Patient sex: M
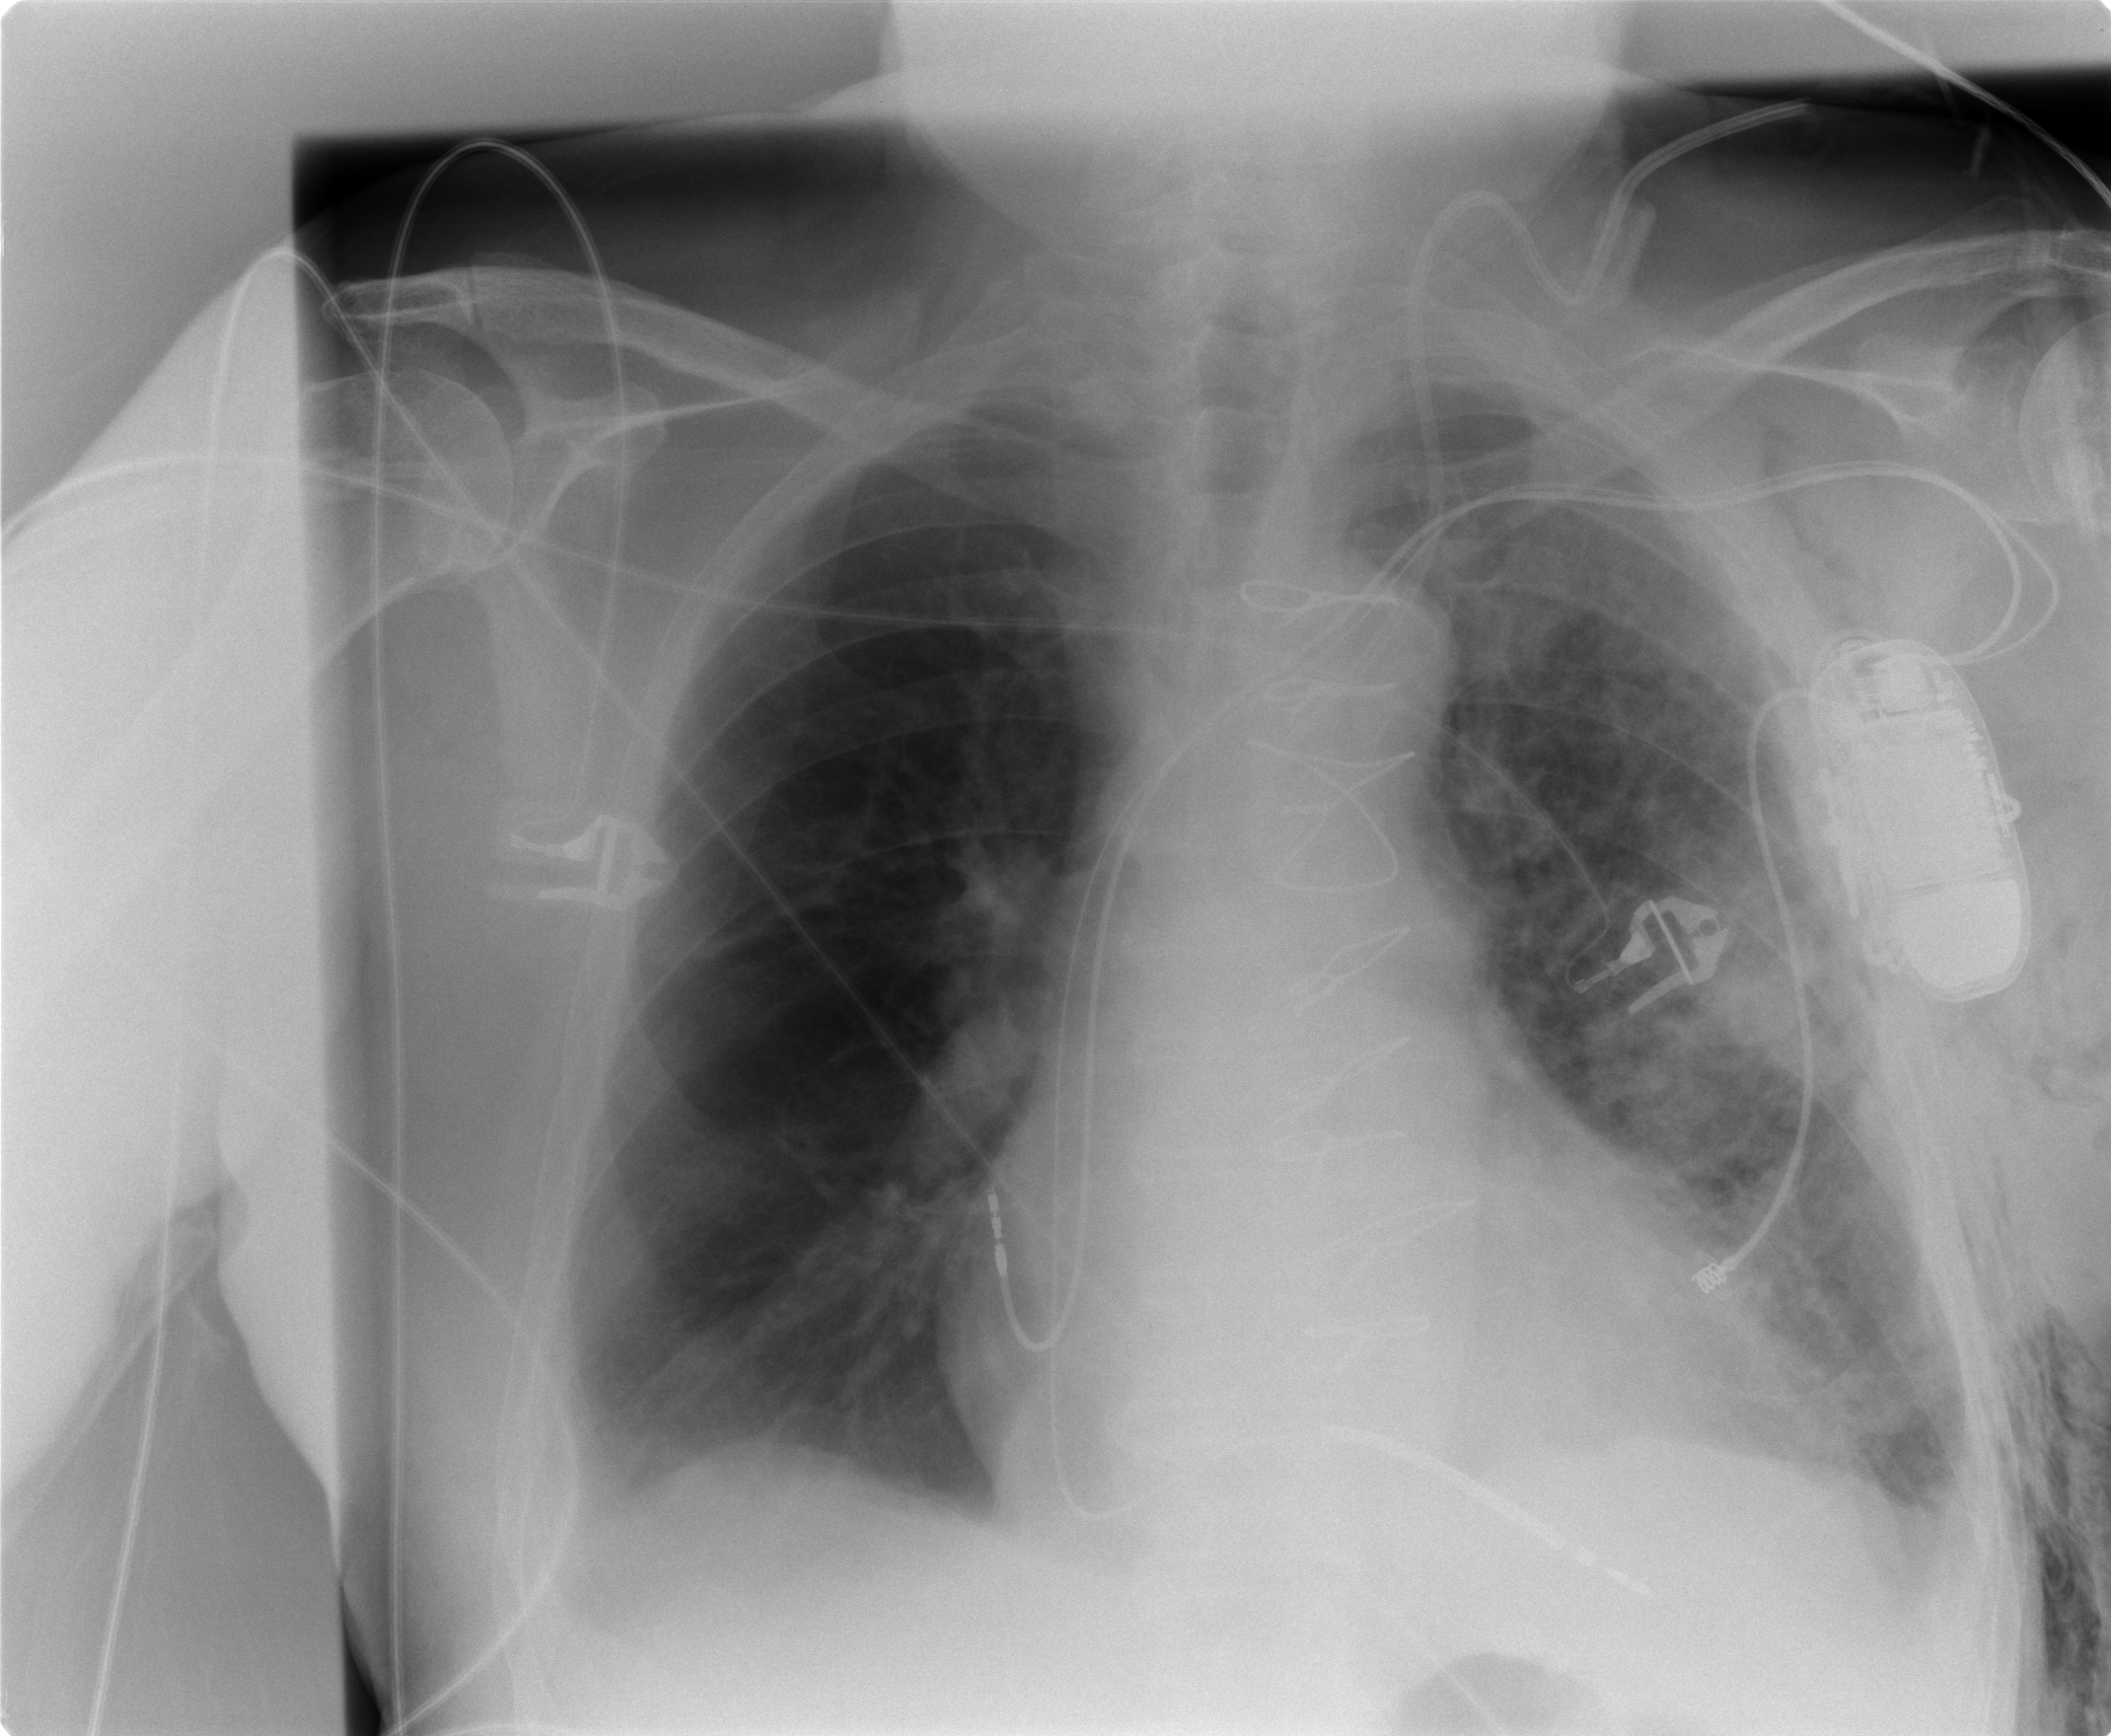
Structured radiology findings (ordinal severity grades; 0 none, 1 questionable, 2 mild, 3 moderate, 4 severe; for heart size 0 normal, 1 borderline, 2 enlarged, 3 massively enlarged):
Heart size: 2
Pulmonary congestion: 0
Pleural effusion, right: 2
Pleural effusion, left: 0
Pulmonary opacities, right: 0
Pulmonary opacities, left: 3
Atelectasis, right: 2
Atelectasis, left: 2